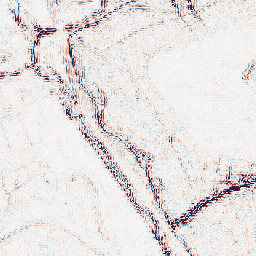
Category: wavelet
Decomposition family: wavelet_dwt
Decomposition parameters: wavelet: db2
level: 2
Upsampling method: quintic
Upsampling parameters: scale: 8
Upsampling scale: 8